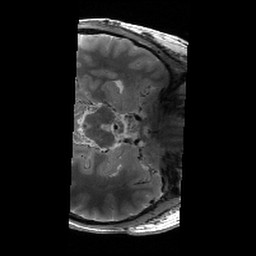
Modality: T2w
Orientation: axial
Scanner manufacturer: siemens
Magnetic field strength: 6.98 T
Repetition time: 5.65 s
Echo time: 0.044 s